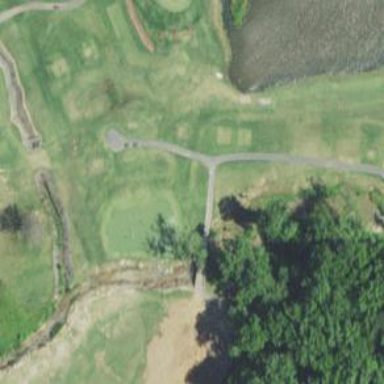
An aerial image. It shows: Service road used as golf cart path.